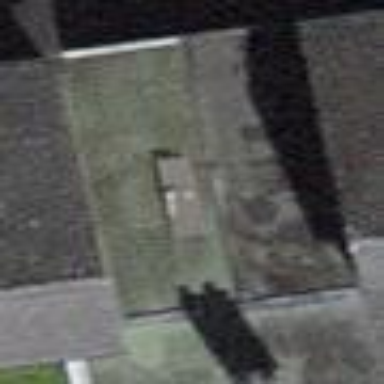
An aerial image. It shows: Garage building.